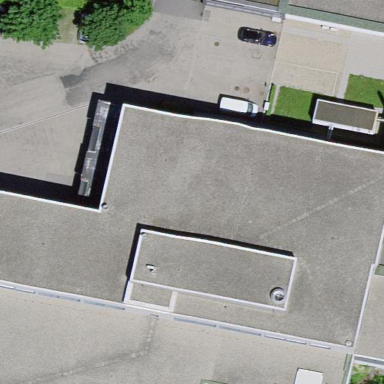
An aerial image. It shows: Commercial building.